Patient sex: M
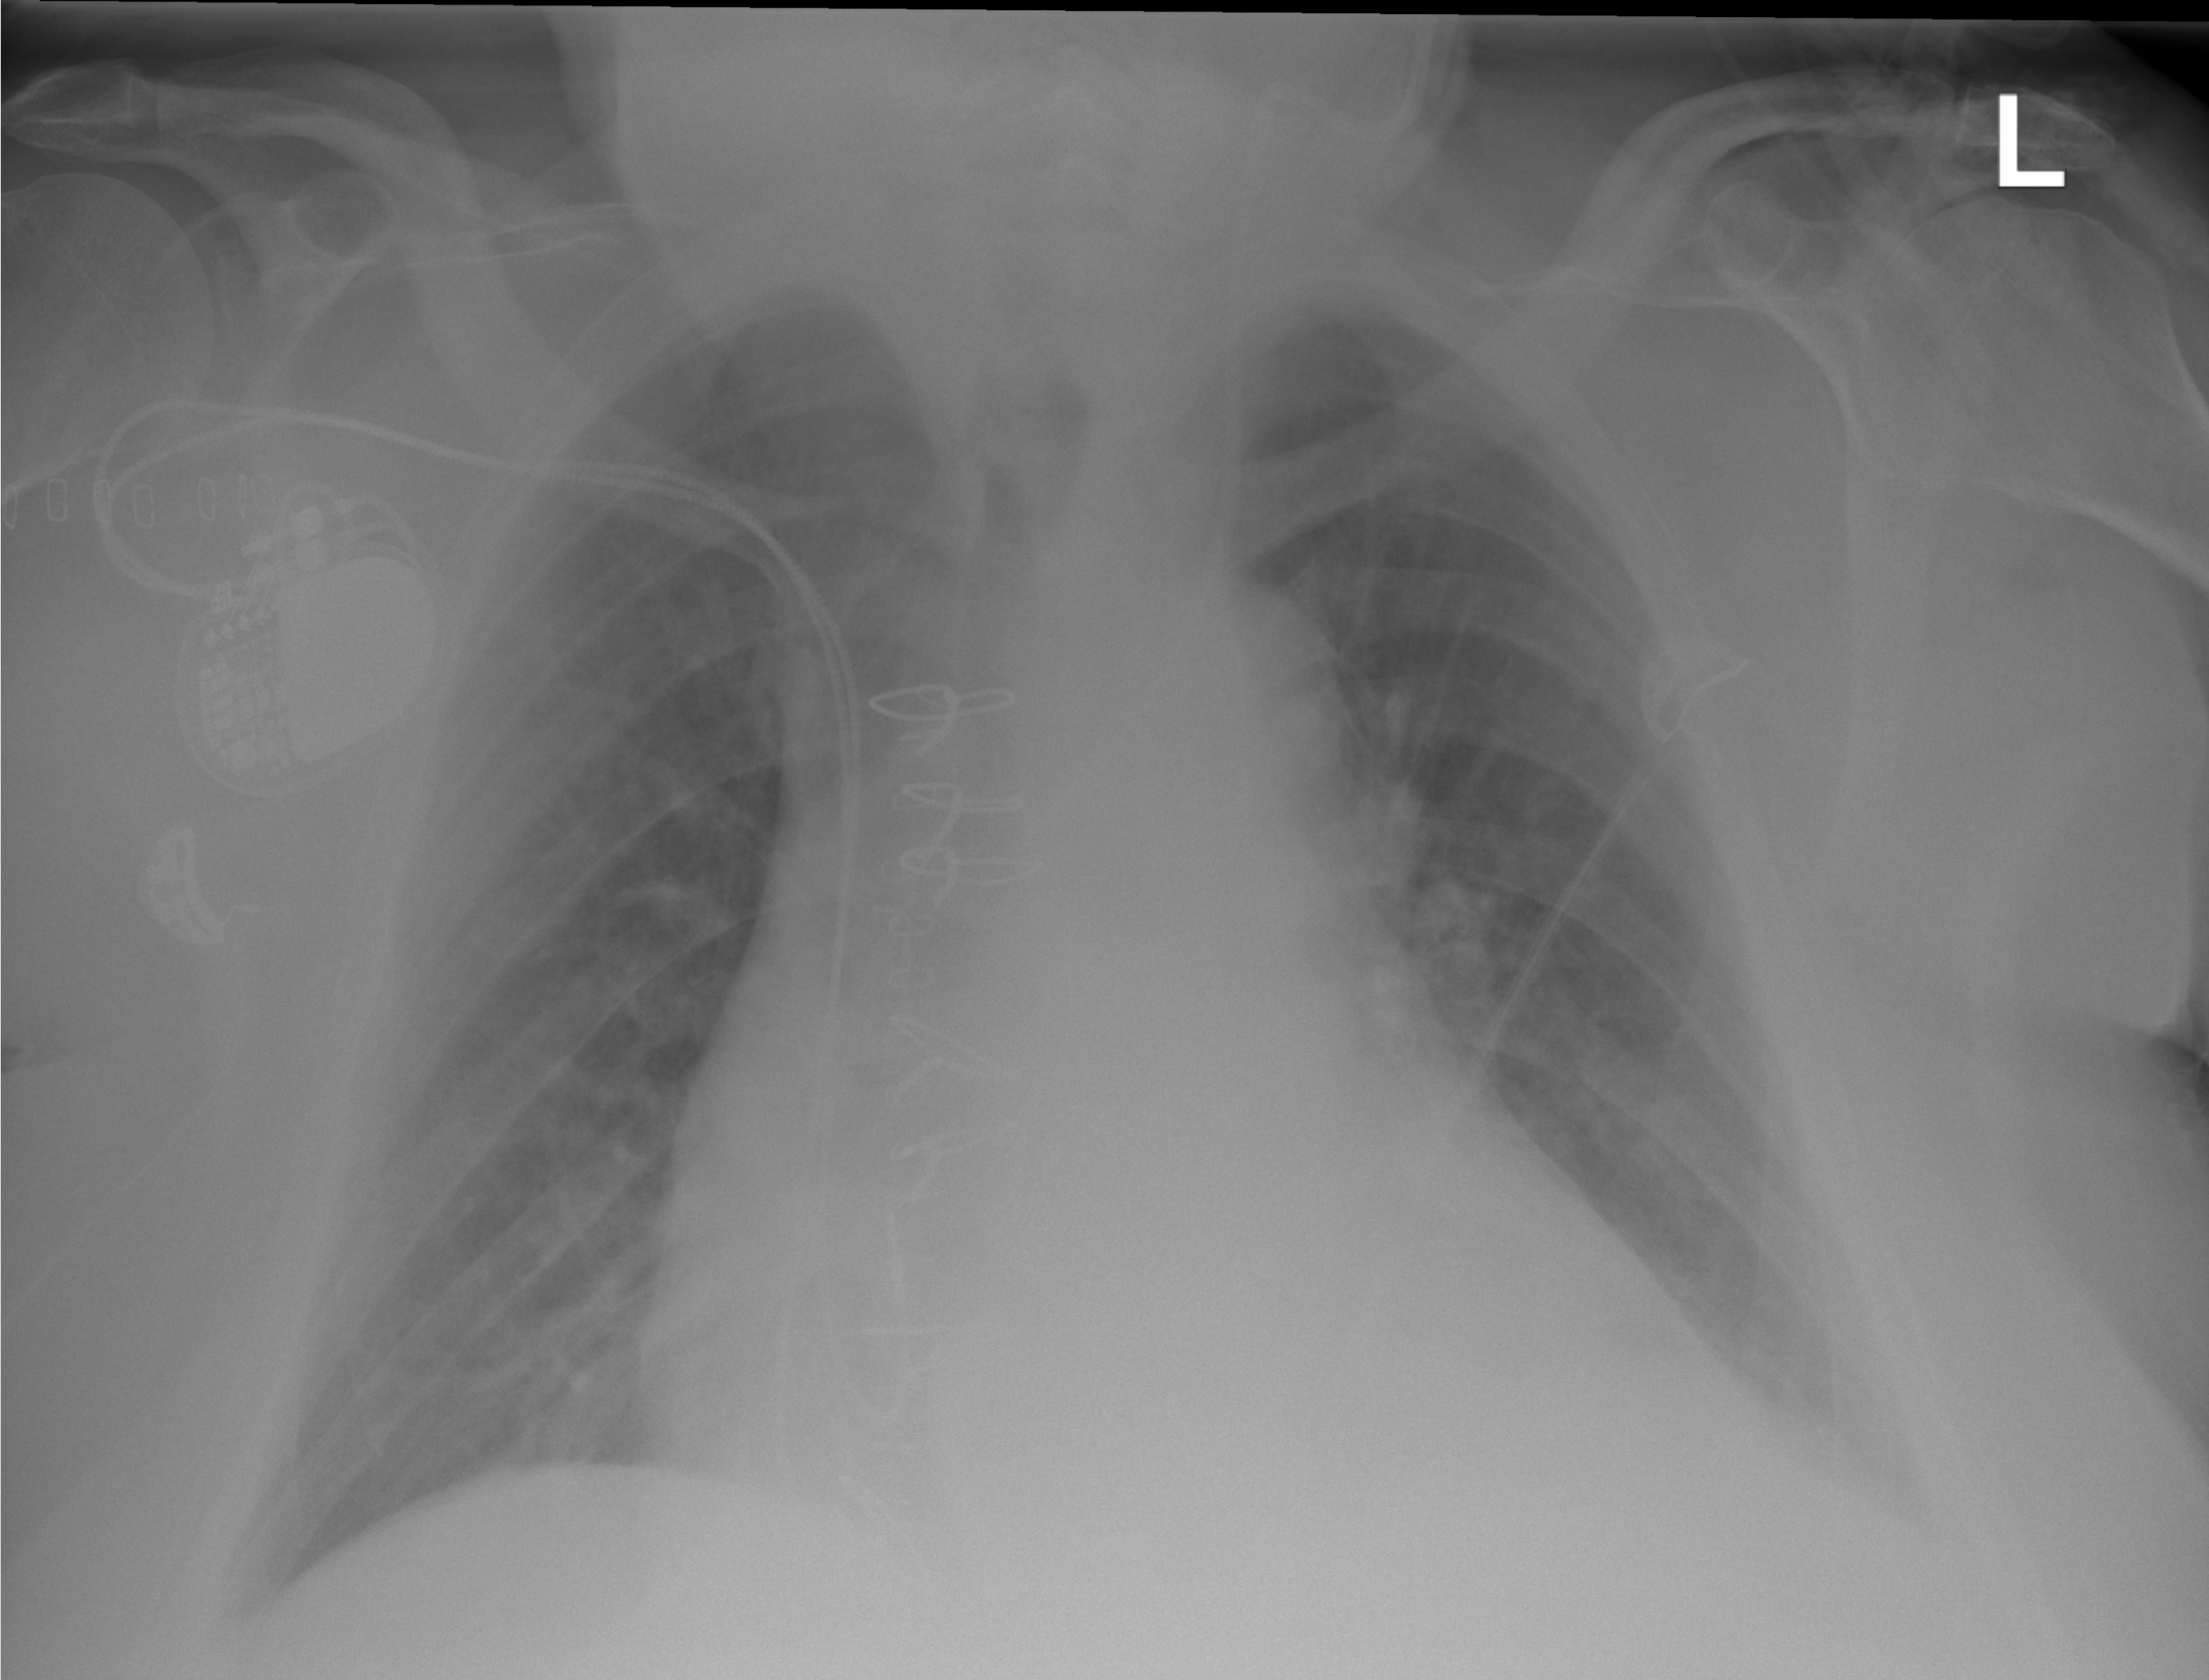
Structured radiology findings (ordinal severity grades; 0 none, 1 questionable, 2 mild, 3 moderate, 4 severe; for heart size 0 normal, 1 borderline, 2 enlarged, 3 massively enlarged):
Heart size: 2
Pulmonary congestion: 0
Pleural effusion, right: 0
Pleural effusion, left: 1
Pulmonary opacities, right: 0
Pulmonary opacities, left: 0
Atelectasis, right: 0
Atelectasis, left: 2